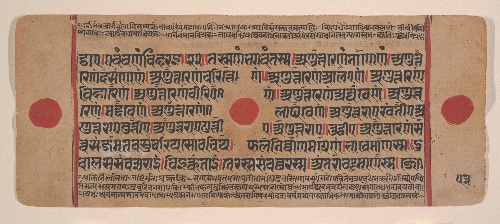
Date: 15th century
Object type: Folio
Classification: Paintings
Medium: Ink, opaque watercolor, and gold on paper
Culture: India (Gujarat)
Dimensions: 4 3/8 x 10 5/8 in. (11.1 x 27 cm)
Department: Asian Art
Credit line: Rogers Fund, 1955
Accession year: 1955
Repository: Metropolitan Museum of Art, New York, NY